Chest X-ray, AP view. Patient: 66 years old, sex M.
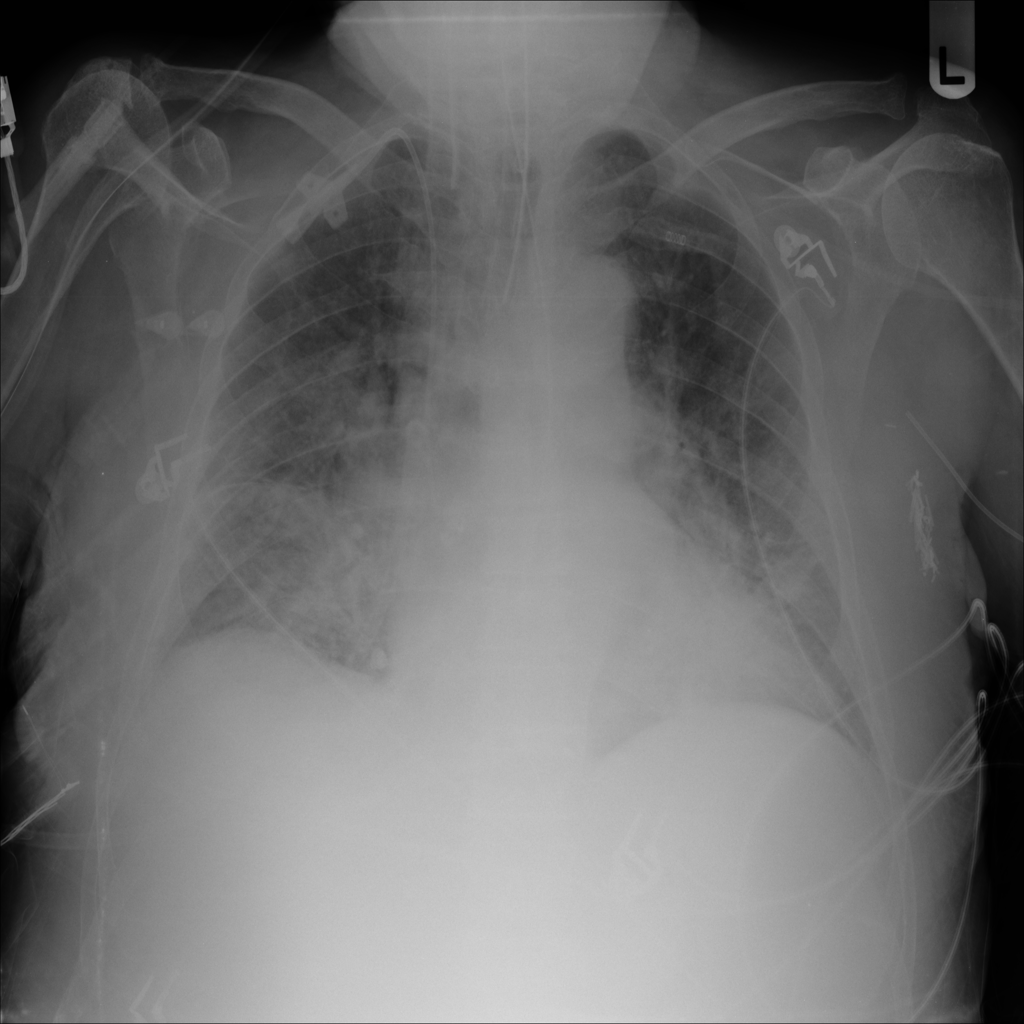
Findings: Cardiomegaly